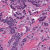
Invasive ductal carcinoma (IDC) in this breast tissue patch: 1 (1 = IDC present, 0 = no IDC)